Question: I am trying to draw a continuous curved line in flash. There are many methods but none of the ones I have found so far quite fit my requirements. First of all, <URL> It is my experience and understanding that line segments are processor heavy. Flash's quadratic bezier curve should take less CPU power. Please challenge this assumption if you think I am wrong.
I also do not want to use a pre-made method that takes the entire line as an argument (eg mx.charts.chartClasses.GraphicsUtilities.drawPolyline()).
The reason is that I will need to modify the logic eventually to add decorations to the line I am drawing, so I need something I understand at its lowest level.
I have currently created a method that will draw a curve given 3 points, <URL>.
Here is a picture:

The problem is that the lines do not actually curve through the "real" points of the line (the gray circles). Is there a way using the power of math that I can adjust the control point so that the curve will actually pass through the "real" point? Given only the current point and its prev/next point as arguments? The code to duplicate the above picture follows. It would be great if I could modify it to meet this requirement (note the exception for first and last point).
'''
package {
import flash.display.Shape;
import flash.display.Sprite;
import flash.display.Stage;
import flash.geom.Point;
[SWF(width="200",height="200")]
public class TestCurves extends Sprite {
public function TestCurves() {
stage.scaleMode = "noScale";
var points:Array = [
new Point(10, 10),
new Point(80, 80),
new Point(80, 160),
new Point(20, 160),
new Point(20, 200),
new Point(200, 100)
];
graphics.lineStyle(2, 0xFF0000);
var point:Point = points[0];
var nextPoint:Point = points[1];
SplineMethod.drawSpline(graphics, point, null, nextPoint);
var prevPoint:Point = point;
var n:int = points.length;
var i:int;
for (i = 2; i < n + 1; i++) {
point = nextPoint;
nextPoint = points[i]; //will eval to null when i == n
SplineMethod.drawSpline(graphics, point, prevPoint, nextPoint);
prevPoint = point;
}
//straight lines and vertices for comparison
graphics.lineStyle(2, 0xC0C0C0, 0.5);
graphics.drawCircle(points[0].x, points[0].y, 4);
for (i = 1; i < n; i++) {
graphics.moveTo(points[i - 1].x, points[i - 1].y);
graphics.lineTo(points[i].x, points[i].y);
graphics.drawCircle(points[i].x, points[i].y, 4);
}
}
}
}
import flash.display.Graphics;
import flash.geom.Point;
internal class SplineMethod {
public static function drawSpline(target:Graphics, p:Point, prev:Point=null, next:Point=null):void {
if (!prev && !next) {
return; //cannot draw a 1-dimensional line, ie a line requires at least two points
}
var mPrev:Point; //mid-point of the previous point and the target point
var mNext:Point; //mid-point of the next point and the target point
if (prev) {
mPrev = new Point((p.x + prev.x) / 2, (p.y + prev.y) / 2);
}
if (next) {
mNext = new Point((p.x + next.x) / 2, (p.y + next.y) / 2);
if (!prev) {
//This is the first line point, only draw to the next point's mid-point
target.moveTo(p.x, p.y);
target.lineTo(mNext.x, mNext.y);
return;
}
} else {
//This is the last line point, finish drawing from the previous mid-point
target.moveTo(mPrev.x, mPrev.y);
target.lineTo(p.x, p.y);
return;
}
//draw from mid-point to mid-point with the target point being the control point.
//Note, the line will unfortunately not pass through the actual vertex... I want to solve this
target.moveTo(mPrev.x, mPrev.y);
target.curveTo(p.x, p.y, mNext.x, mNext.y);
}
}
'''
Later I will be adding arrows and things to the draw method.
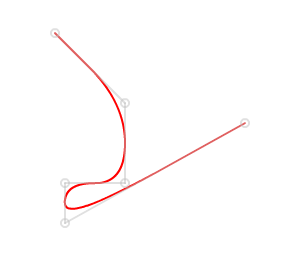
Answer: Ok, the Catmull-Rom spline suggestion is a good one but not what I am looking for.
The example from the link provided was a good starting point, but a bit inflexible. I have taken it and modified my original source code to use it. I am posting this as an answer because I think it is more modular and easier to understand than Zevan's blog post (no offense Zevan!). The following code will display the following image:

Here is the code:
'''
package {
import flash.display.Shape;
import flash.display.Sprite;
import flash.display.Stage;
import flash.geom.Point;
[SWF(width="300",height="300")]
public class TestCurves extends Sprite {
public function TestCurves() {
stage.scaleMode = "noScale";
//draw a helpful grid
graphics.lineStyle(1, 0xC0C0C0, 0.5);
for (var x:int = 0; x <= 300; x += 10) {
graphics.moveTo(x, 0);
graphics.lineTo(x, 300);
graphics.moveTo(0, x);
graphics.lineTo(300, x);
}
var points:Array = [
new Point(40, 20),
new Point(120, 80),
new Point(120, 160),
new Point(60, 160),
new Point(60, 200),
new Point(240, 150),
new Point(230, 220),
new Point(230, 280)
];
SplineMethod.setResolution(5);
graphics.lineStyle(2, 0xF00000);
graphics.moveTo(points[0].x, points[0].y);
var n:int = points.length;
var i:int;
for (i = 0; i < n - 1; i++) {
SplineMethod.drawSpline(
graphics,
points[i], //segment start
points[i + 1], //segment end
points[i - 1], //previous point (may be null)
points[i + 2] //next point (may be null)
);
}
//straight lines and vertices for comparison
graphics.lineStyle(2, 0x808080, 0.5);
graphics.drawCircle(points[0].x, points[0].y, 4);
for (i = 1; i < n; i++) {
graphics.moveTo(points[i - 1].x, points[i - 1].y);
graphics.lineTo(points[i].x, points[i].y);
graphics.drawCircle(points[i].x, points[i].y, 4);
}
}
}
}
import flash.display.Graphics;
import flash.geom.Point;
internal class SplineMethod {
//default setting will just draw a straight line
private static var hermiteValues:Array = [0, 0, 1, 0];
public static function setResolution(value:int):void {
var resolution:Number = 1 / value;
hermiteValues = [];
for (var t:Number = resolution; t <= 1; t += resolution) {
var h00:Number = (1 + 2 * t) * (1 - t) * (1 - t);
var h10:Number = t * (1 - t) * (1 - t);
var h01:Number = t * t * (3 - 2 * t);
var h11:Number = t * t * (t - 1);
hermiteValues.push(h00, h10, h01, h11);
}
}
public static function drawSpline(target:Graphics, segmentStart:Point, segmentEnd:Point, prevSegmentEnd:Point=null, nextSegmentStart:Point=null):void {
if (!prevSegmentEnd) {
prevSegmentEnd = segmentStart;
}
if (!nextSegmentStart) {
nextSegmentStart = segmentEnd;
}
var m1:Point = new Point((segmentEnd.x - prevSegmentEnd.x) / 2, (segmentEnd.y - prevSegmentEnd.y) / 2);
var m2:Point = new Point((nextSegmentStart.x - segmentStart.x) / 2, (nextSegmentStart.y - segmentStart.y) / 2);
var n:int = hermiteValues.length;
for (var i:int = 0; i < n; i += 4) {
var h00:Number = hermiteValues[i];
var h10:Number = hermiteValues[i + 1];
var h01:Number = hermiteValues[i + 2];
var h11:Number = hermiteValues[i + 3];
var px:Number = h00 * segmentStart.x + h10 * m1.x + h01 * segmentEnd.x + h11 * m2.x;
var py:Number = h00 * segmentStart.y + h10 * m1.y + h01 * segmentEnd.y + h11 * m2.y;
target.lineTo(px, py);
}
}
}
'''
This is a perfect solution. But unfortunately, I cannot piece together how to accomplish what I want using curveTo(). Note that <URL>. If anyone can provide any insight, please post. For now, the above is my answer.